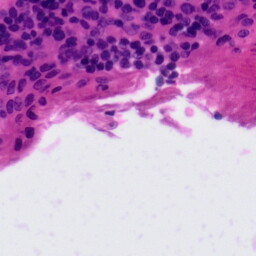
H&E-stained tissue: Tonsil